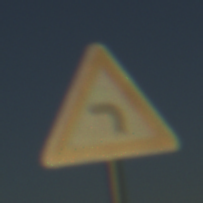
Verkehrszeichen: KurveLinks
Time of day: SunriseSunset
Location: Outdoor (Nature)
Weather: Clear
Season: NotSpecified
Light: Natural